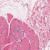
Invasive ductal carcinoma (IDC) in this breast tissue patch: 0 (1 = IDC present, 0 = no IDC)